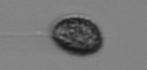
Label: Pseudochattonella_farcimen